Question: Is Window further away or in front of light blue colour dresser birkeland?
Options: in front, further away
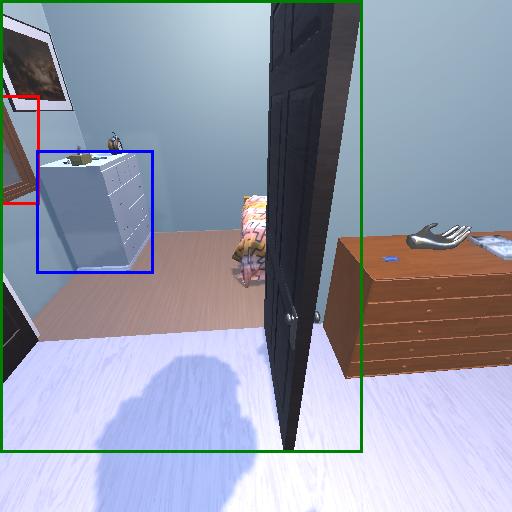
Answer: in front